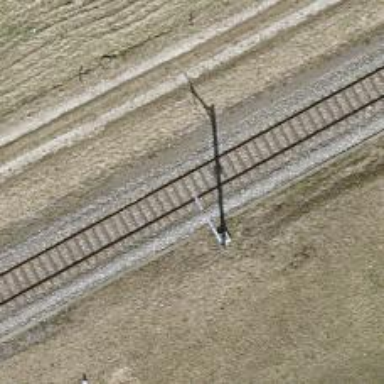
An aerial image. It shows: Catenary mast for power lines.